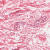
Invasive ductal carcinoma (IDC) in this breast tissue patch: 0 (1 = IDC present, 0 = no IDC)